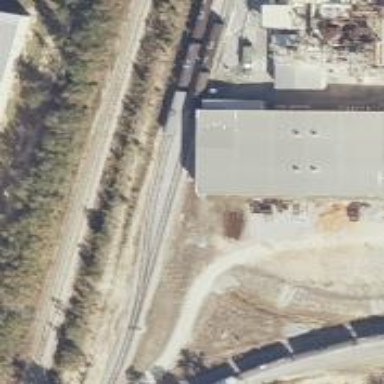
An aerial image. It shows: Rail spur service.